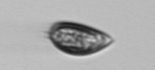
Label: Prorocentrum_triestinum